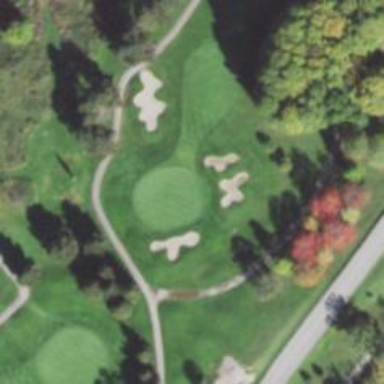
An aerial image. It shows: Grass area designated as golf tee.